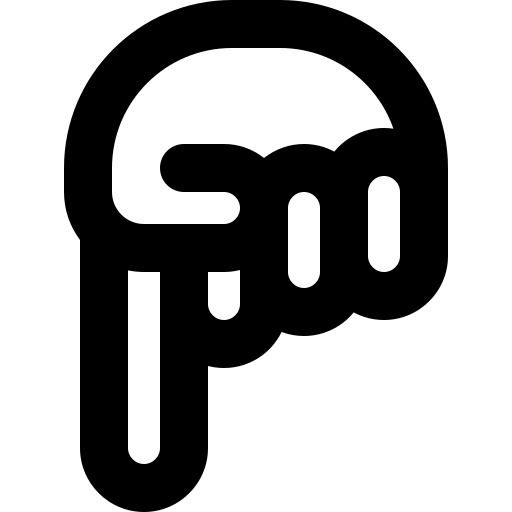
Tags: icon, FontAwesome, fa-icon, outline, hand, point, down